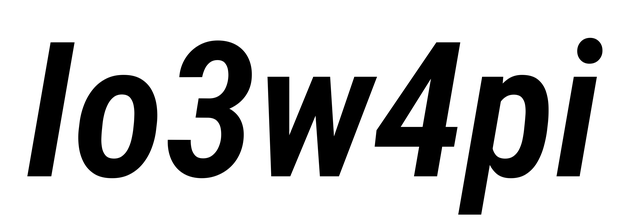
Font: Roboto-Italic_Condensed_SemiBold_Italic